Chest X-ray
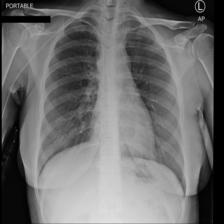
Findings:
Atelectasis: negative
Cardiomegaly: negative
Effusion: negative
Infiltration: negative
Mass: negative
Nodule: negative
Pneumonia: negative
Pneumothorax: negative
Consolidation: negative
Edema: negative
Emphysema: negative
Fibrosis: negative
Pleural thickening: negative
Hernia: negative